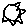
Label: sun